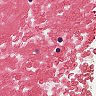
Metastatic tissue present: no